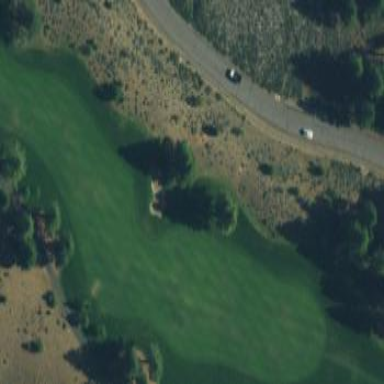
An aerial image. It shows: Rough area on grassy golf course.